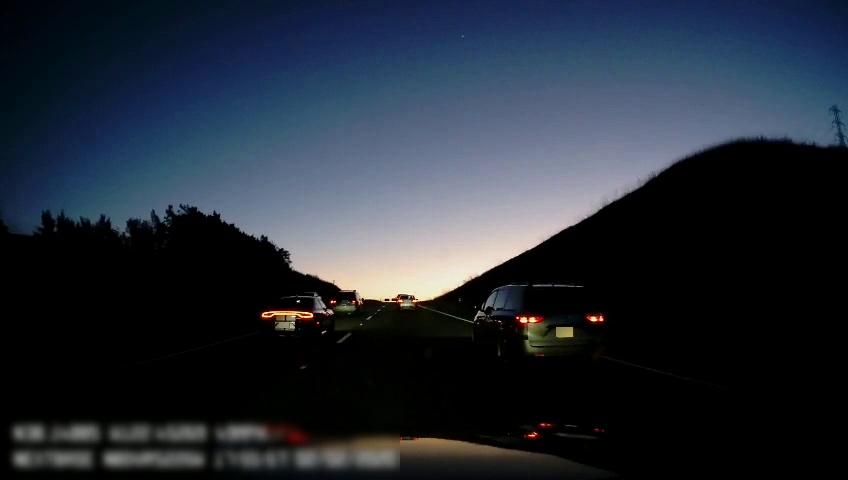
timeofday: Dusk/Dawn/Twilight
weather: Other
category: Drivable Space
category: Vehicles | Car
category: Vehicles | SUV
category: Vehicles | Car
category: Vehicles | Car
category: Vehicles | Van
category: Lanes | Alternate Lane
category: Lanes | Current Lane
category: Lanes | Alternate Lane